Chest X-ray. View position: PA
Patient age: 38
Patient sex: F
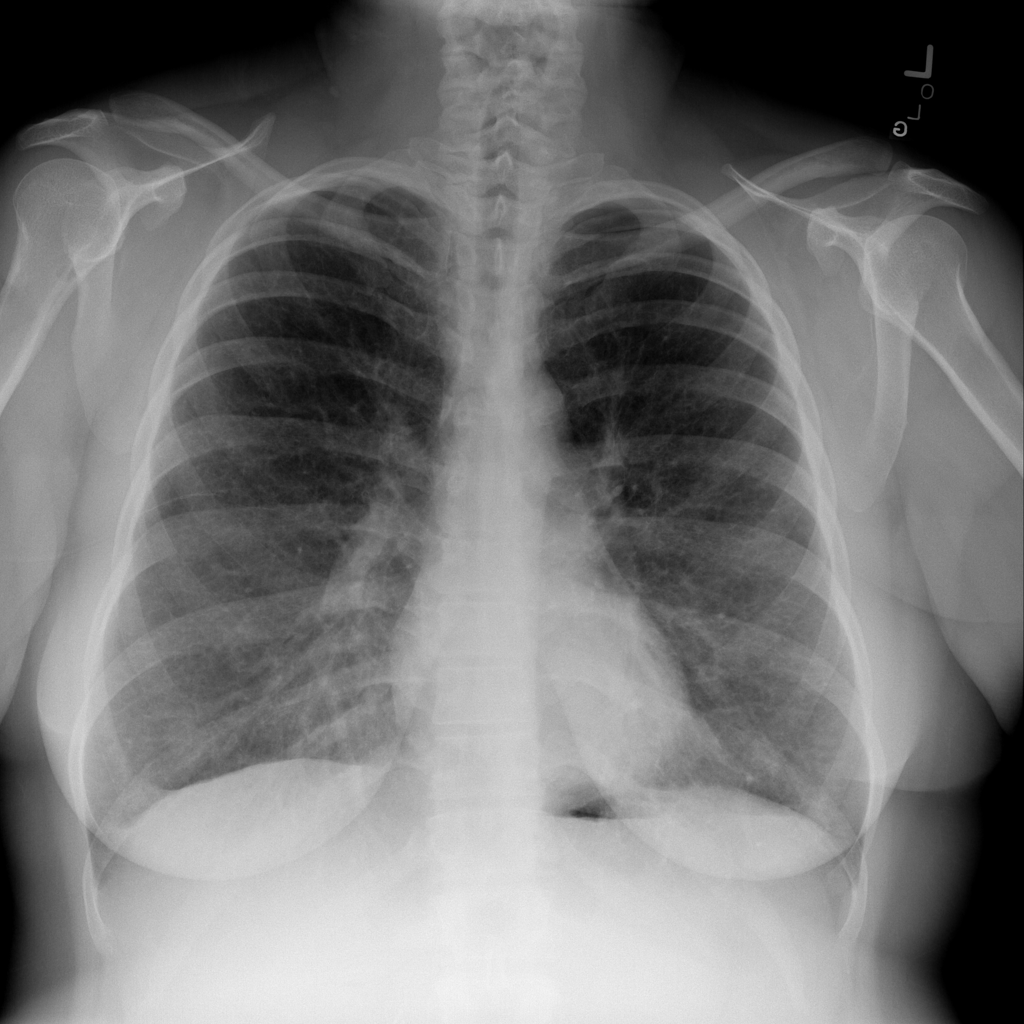
Finding: Pneumothorax